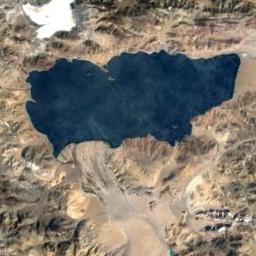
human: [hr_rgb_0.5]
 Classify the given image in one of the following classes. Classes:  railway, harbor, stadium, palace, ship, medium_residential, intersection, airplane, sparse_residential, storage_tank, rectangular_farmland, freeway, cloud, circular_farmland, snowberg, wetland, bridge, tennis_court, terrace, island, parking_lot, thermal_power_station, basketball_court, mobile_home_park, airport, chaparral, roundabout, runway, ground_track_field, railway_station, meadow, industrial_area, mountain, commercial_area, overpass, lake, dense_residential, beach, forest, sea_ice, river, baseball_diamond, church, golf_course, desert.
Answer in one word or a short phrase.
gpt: lake